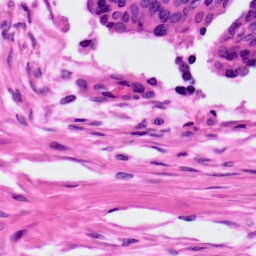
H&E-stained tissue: Ovarian